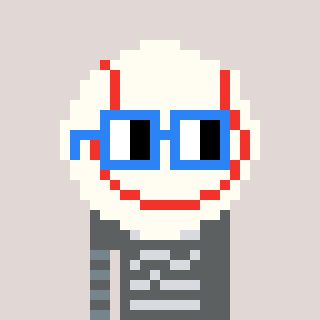
a pixel art character with square blue glasses, a baseball ball-shaped head and a gunk-colored body on a warm background